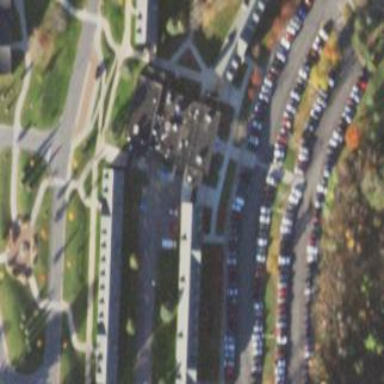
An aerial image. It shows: University building.